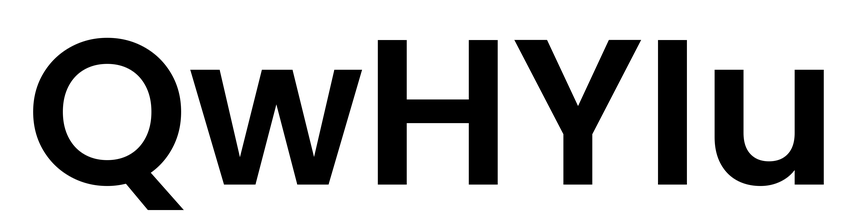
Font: Poppins-SemiBold